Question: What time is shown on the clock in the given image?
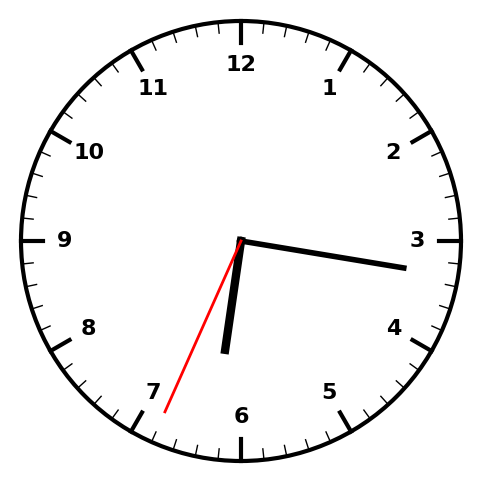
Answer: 06:16:34